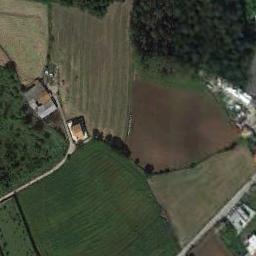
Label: terrace